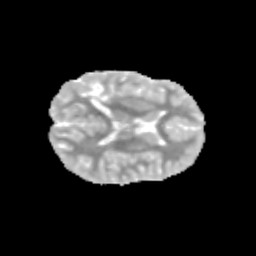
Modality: MD
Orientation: axial
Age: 11
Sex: female
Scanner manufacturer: siemens
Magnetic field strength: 3 T
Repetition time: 3.8 s
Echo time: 0.07 s